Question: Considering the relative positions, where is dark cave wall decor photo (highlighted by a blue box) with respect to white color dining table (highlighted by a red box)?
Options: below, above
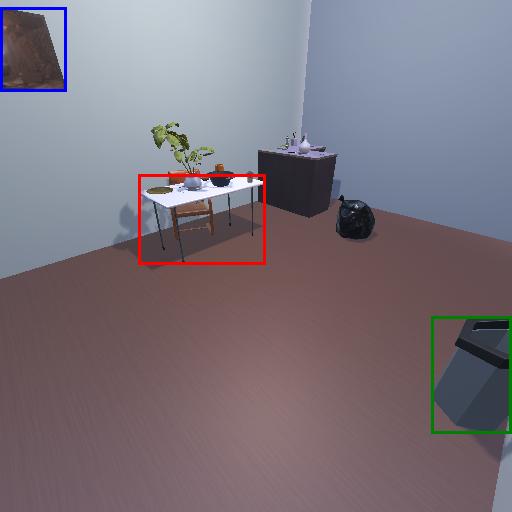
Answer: below